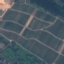
Label: PermanentCrop